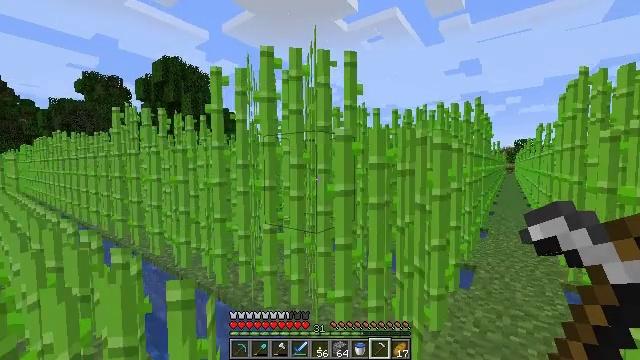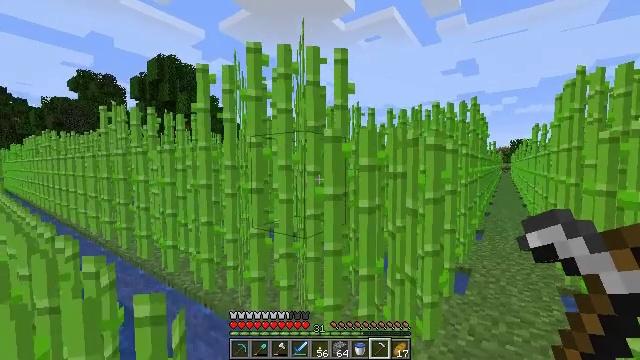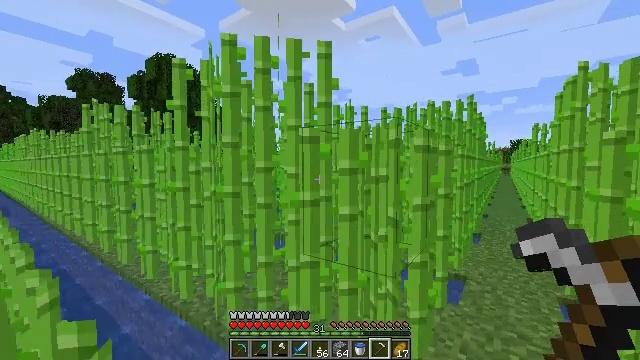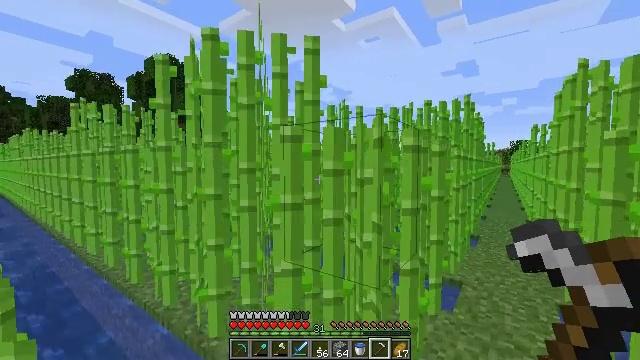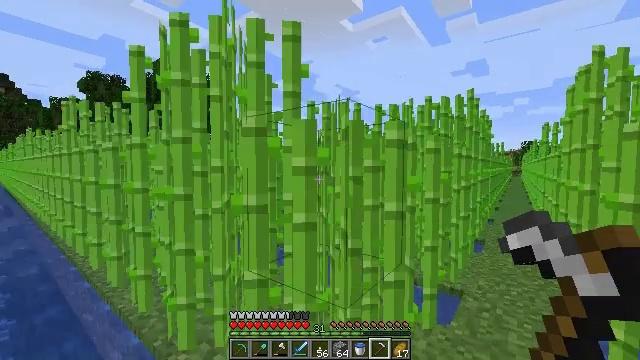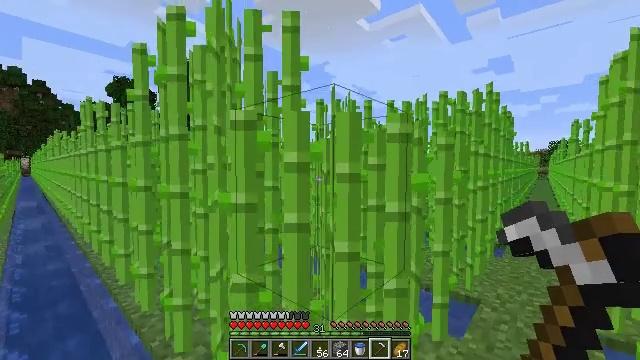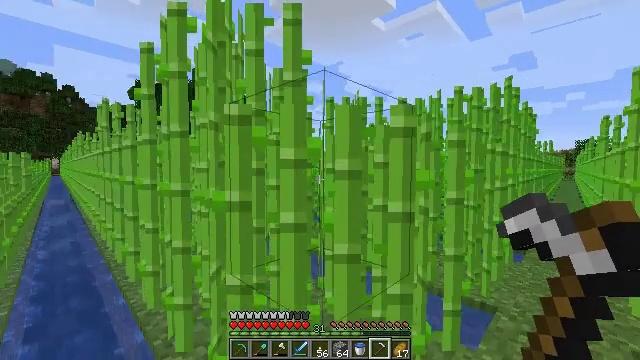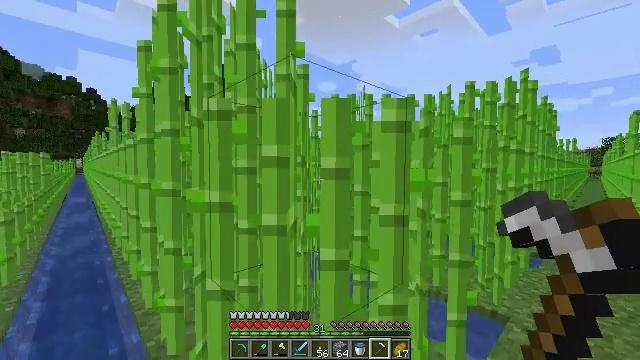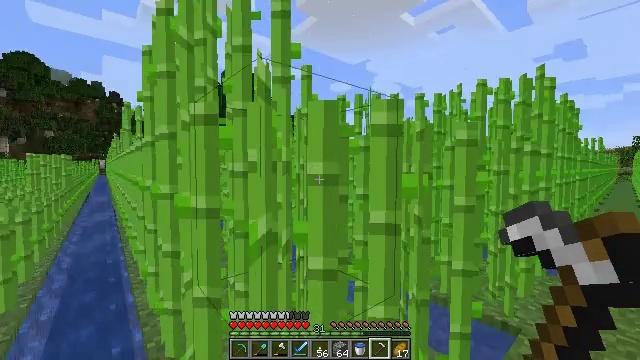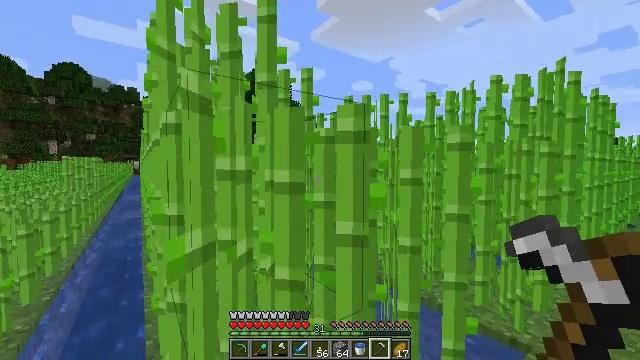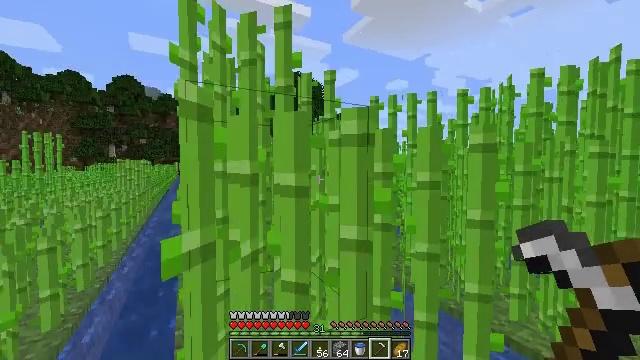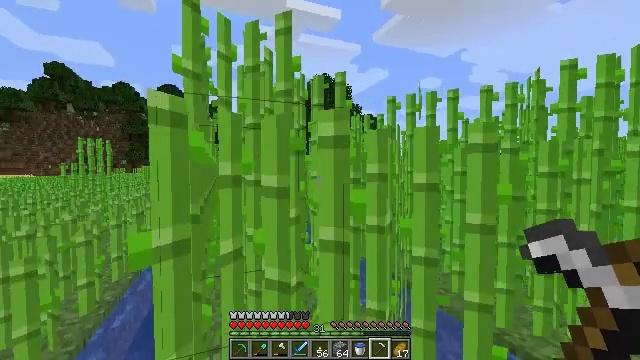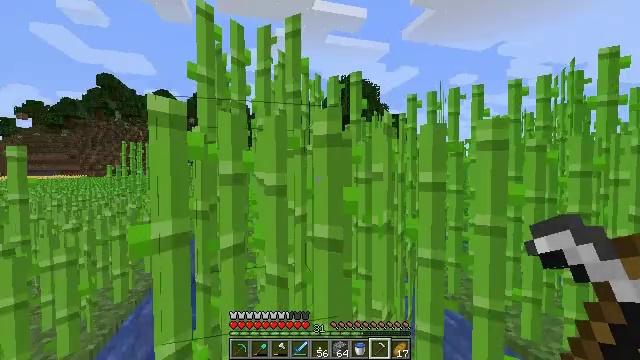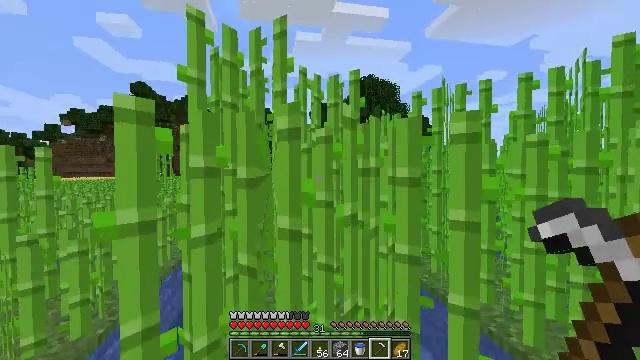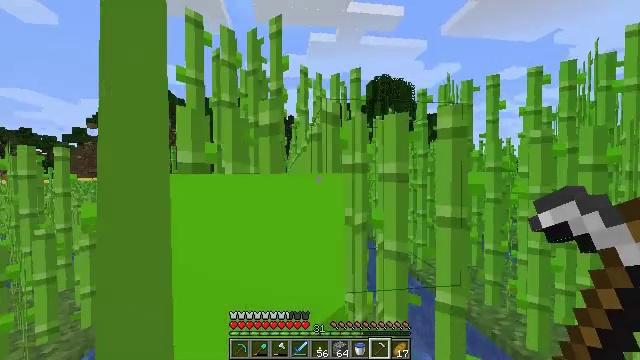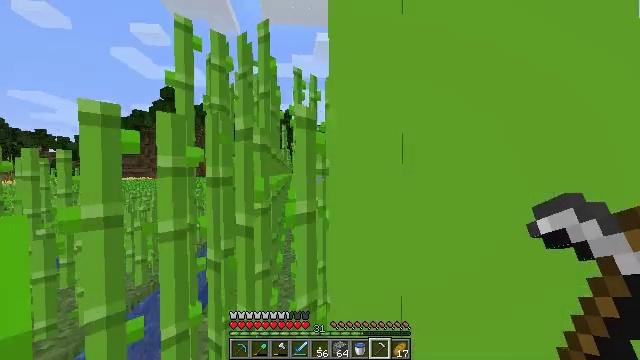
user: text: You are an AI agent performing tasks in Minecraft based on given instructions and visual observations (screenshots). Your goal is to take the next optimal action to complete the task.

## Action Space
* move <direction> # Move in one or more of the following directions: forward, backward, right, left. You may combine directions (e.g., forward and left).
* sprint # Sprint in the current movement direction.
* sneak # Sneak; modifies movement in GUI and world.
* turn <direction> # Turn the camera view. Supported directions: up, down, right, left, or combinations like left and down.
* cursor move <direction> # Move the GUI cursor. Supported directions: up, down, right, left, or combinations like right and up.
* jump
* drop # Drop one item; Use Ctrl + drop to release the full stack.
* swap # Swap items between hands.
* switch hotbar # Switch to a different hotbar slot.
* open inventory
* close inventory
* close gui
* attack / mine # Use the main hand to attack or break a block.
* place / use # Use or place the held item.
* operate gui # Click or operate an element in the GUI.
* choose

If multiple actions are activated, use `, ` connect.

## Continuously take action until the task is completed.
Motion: motion action
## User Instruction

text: Collect sugar cane near water sources.
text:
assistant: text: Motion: move forward and move right
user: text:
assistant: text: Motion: move forward and move right
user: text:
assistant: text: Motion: move forward and move right
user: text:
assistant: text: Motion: move forward and move right, turn left
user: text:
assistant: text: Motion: move forward and move right, turn left
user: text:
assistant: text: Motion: move forward and move right, turn left
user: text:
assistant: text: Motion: move right, turn left
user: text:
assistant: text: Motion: move right, turn left
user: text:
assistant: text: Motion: move right, turn left
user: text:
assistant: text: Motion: move right, turn left
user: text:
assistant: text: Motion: move right, turn left
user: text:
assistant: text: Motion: move right, turn left
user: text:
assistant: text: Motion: move right, turn left
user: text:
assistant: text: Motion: move right, turn left
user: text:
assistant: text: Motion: move right, turn left
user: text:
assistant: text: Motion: no_op
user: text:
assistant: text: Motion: no_op
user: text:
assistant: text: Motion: no_op
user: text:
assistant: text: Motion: no_op
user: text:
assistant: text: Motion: move left
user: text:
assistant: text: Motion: move left, attack / mine
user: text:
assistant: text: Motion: move left, turn left and up, attack / mine
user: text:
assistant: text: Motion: move left, turn left, attack / mine
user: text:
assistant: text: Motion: move left, turn left, attack / mine
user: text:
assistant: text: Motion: move left, attack / mine
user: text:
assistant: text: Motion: move right, turn right, attack / mine
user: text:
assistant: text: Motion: move forward and move right, turn right, attack / mine
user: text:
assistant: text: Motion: move forward and move right, turn right, attack / mine
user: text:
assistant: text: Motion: move forward and move right, turn right, attack / mine
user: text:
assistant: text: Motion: move forward and move right, attack / mine